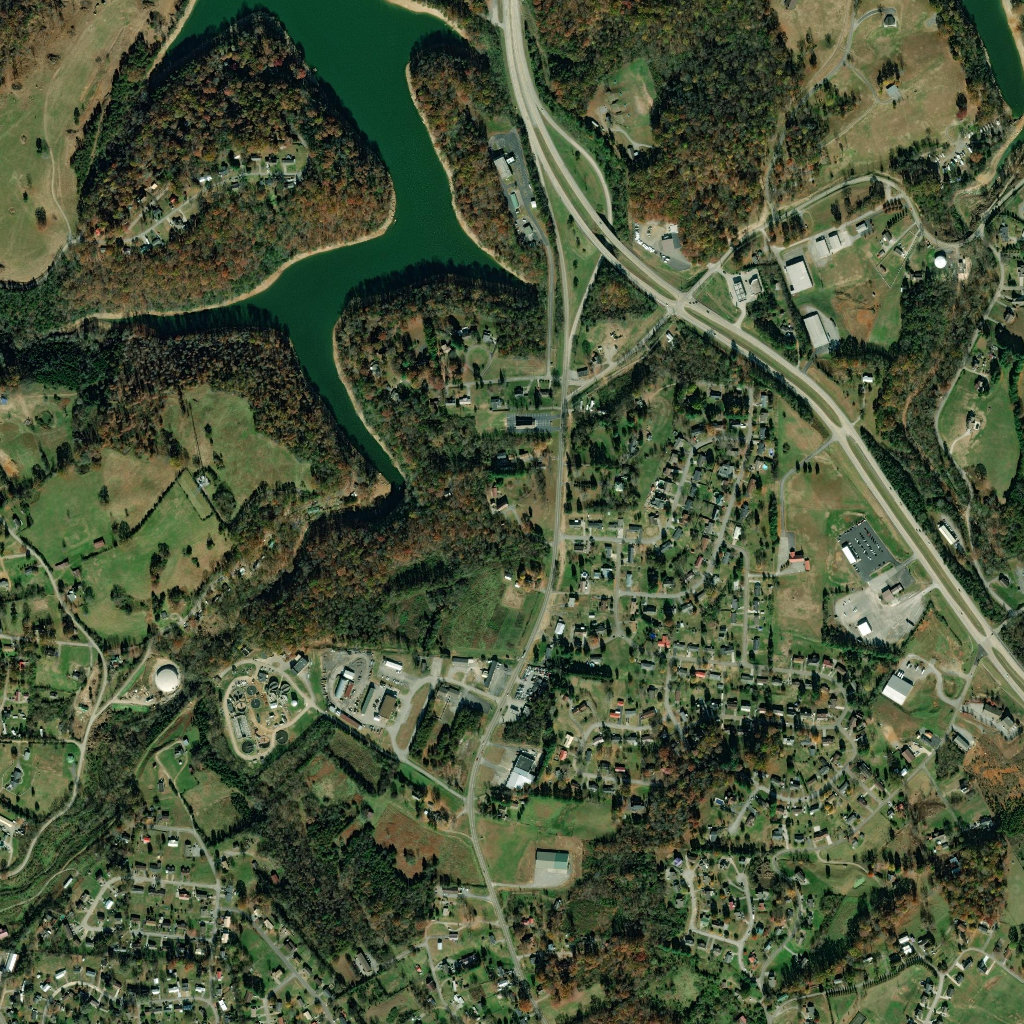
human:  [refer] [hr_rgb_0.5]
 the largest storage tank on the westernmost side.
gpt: <box>[[15, 65, 17, 67, 0]]</box>